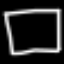
Label: square